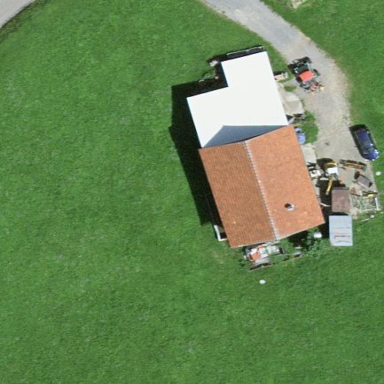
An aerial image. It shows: Farm auxiliary building with gabled roof.